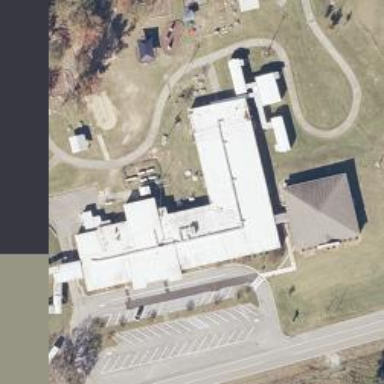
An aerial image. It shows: School.